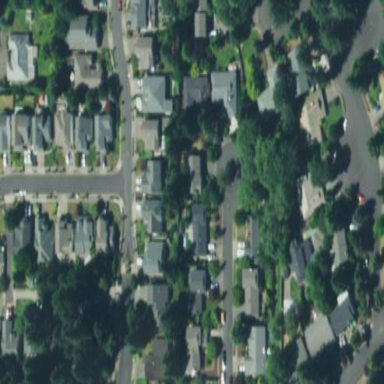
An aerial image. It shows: Single-family residential area.